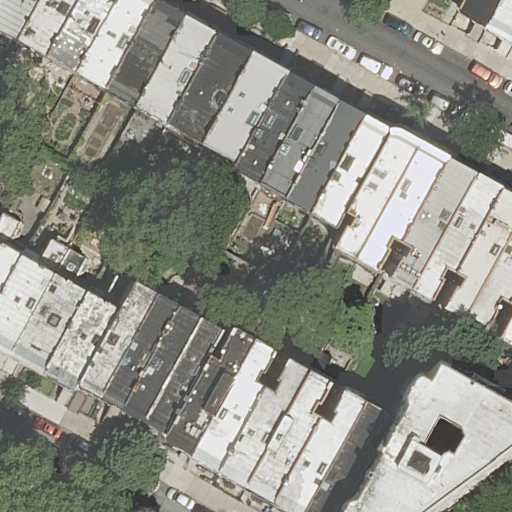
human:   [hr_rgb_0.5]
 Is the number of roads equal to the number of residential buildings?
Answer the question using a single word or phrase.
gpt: no

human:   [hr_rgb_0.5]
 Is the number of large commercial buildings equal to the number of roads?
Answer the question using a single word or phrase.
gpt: no

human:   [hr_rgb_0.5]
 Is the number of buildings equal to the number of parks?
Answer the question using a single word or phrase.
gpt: no

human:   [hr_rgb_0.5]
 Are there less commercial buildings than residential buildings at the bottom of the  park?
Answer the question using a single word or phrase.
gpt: no

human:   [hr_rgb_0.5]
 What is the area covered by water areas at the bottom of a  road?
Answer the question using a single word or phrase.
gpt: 0m2

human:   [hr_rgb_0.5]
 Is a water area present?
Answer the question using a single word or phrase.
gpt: no

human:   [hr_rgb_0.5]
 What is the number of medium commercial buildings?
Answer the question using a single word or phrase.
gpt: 0

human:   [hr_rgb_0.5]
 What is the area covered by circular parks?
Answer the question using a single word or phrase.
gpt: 0m2

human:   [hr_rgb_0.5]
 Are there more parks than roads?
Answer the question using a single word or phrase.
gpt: no

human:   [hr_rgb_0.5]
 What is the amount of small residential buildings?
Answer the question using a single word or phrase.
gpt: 12

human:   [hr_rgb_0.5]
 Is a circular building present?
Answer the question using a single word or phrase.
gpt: no

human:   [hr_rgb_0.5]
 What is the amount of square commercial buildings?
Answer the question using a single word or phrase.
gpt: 0

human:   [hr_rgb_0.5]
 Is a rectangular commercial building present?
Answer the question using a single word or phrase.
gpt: no

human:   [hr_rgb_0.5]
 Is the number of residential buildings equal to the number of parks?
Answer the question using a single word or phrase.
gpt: no

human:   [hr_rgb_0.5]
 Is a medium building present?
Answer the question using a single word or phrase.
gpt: yes

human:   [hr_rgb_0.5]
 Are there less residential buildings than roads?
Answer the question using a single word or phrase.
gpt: no

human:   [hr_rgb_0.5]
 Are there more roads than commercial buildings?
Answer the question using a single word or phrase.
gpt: yes

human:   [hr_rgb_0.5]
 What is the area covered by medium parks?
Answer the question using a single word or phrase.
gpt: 0m2

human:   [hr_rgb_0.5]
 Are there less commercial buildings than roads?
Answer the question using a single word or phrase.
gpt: yes

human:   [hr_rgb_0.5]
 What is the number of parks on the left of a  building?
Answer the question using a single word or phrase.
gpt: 1

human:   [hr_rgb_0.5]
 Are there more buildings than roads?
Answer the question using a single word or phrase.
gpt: yes

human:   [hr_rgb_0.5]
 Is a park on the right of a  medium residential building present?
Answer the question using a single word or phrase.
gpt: yes

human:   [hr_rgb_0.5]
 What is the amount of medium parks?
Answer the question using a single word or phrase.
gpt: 0

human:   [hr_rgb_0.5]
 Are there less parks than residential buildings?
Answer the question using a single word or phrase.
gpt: yes

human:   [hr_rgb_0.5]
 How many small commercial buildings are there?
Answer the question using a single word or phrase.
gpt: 0

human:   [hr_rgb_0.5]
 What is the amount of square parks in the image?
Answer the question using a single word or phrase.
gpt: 0

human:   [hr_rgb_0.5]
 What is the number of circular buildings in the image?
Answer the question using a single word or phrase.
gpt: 0

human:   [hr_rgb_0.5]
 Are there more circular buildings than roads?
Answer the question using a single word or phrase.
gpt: no

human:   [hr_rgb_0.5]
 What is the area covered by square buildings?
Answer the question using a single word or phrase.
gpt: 0m2

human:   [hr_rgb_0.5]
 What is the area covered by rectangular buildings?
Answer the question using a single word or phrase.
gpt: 2369m2

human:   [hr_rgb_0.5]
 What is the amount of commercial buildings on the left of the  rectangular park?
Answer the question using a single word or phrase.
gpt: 0

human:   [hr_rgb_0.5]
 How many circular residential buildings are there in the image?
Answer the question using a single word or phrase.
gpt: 0

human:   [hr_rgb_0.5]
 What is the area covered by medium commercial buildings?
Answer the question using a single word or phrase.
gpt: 0m2

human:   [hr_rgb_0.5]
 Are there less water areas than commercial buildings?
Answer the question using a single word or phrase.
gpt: no

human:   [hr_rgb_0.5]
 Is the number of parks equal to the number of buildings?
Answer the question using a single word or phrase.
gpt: no

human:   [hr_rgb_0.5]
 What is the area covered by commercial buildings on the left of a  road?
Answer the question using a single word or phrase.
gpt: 0m2